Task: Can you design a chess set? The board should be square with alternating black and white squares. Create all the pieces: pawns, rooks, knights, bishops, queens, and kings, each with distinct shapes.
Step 449:
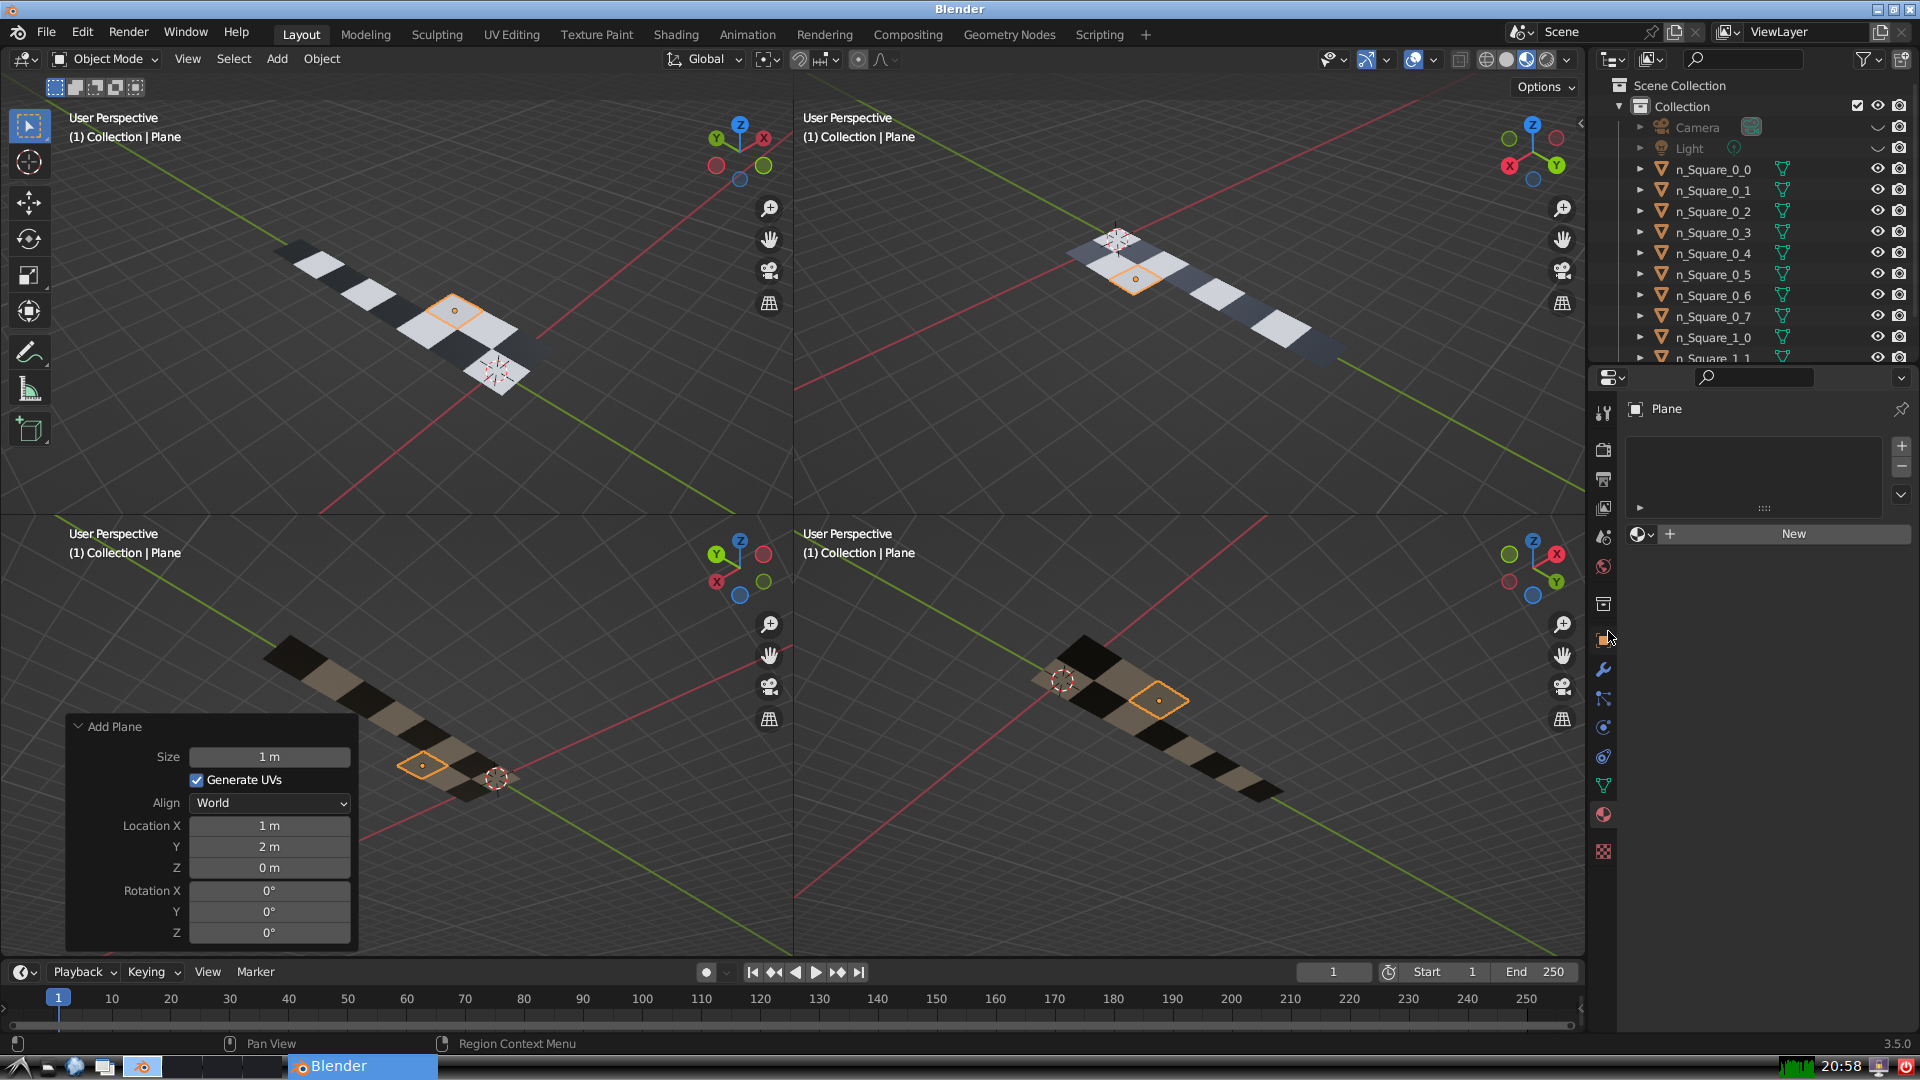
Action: click: no